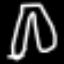
Label: pants